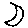
Label: moon